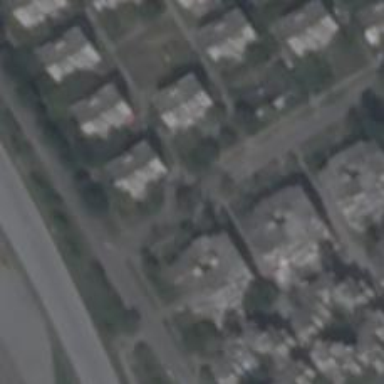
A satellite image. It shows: Residential road.